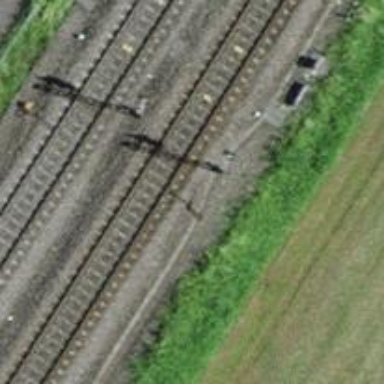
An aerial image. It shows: Railway signal.